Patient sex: F
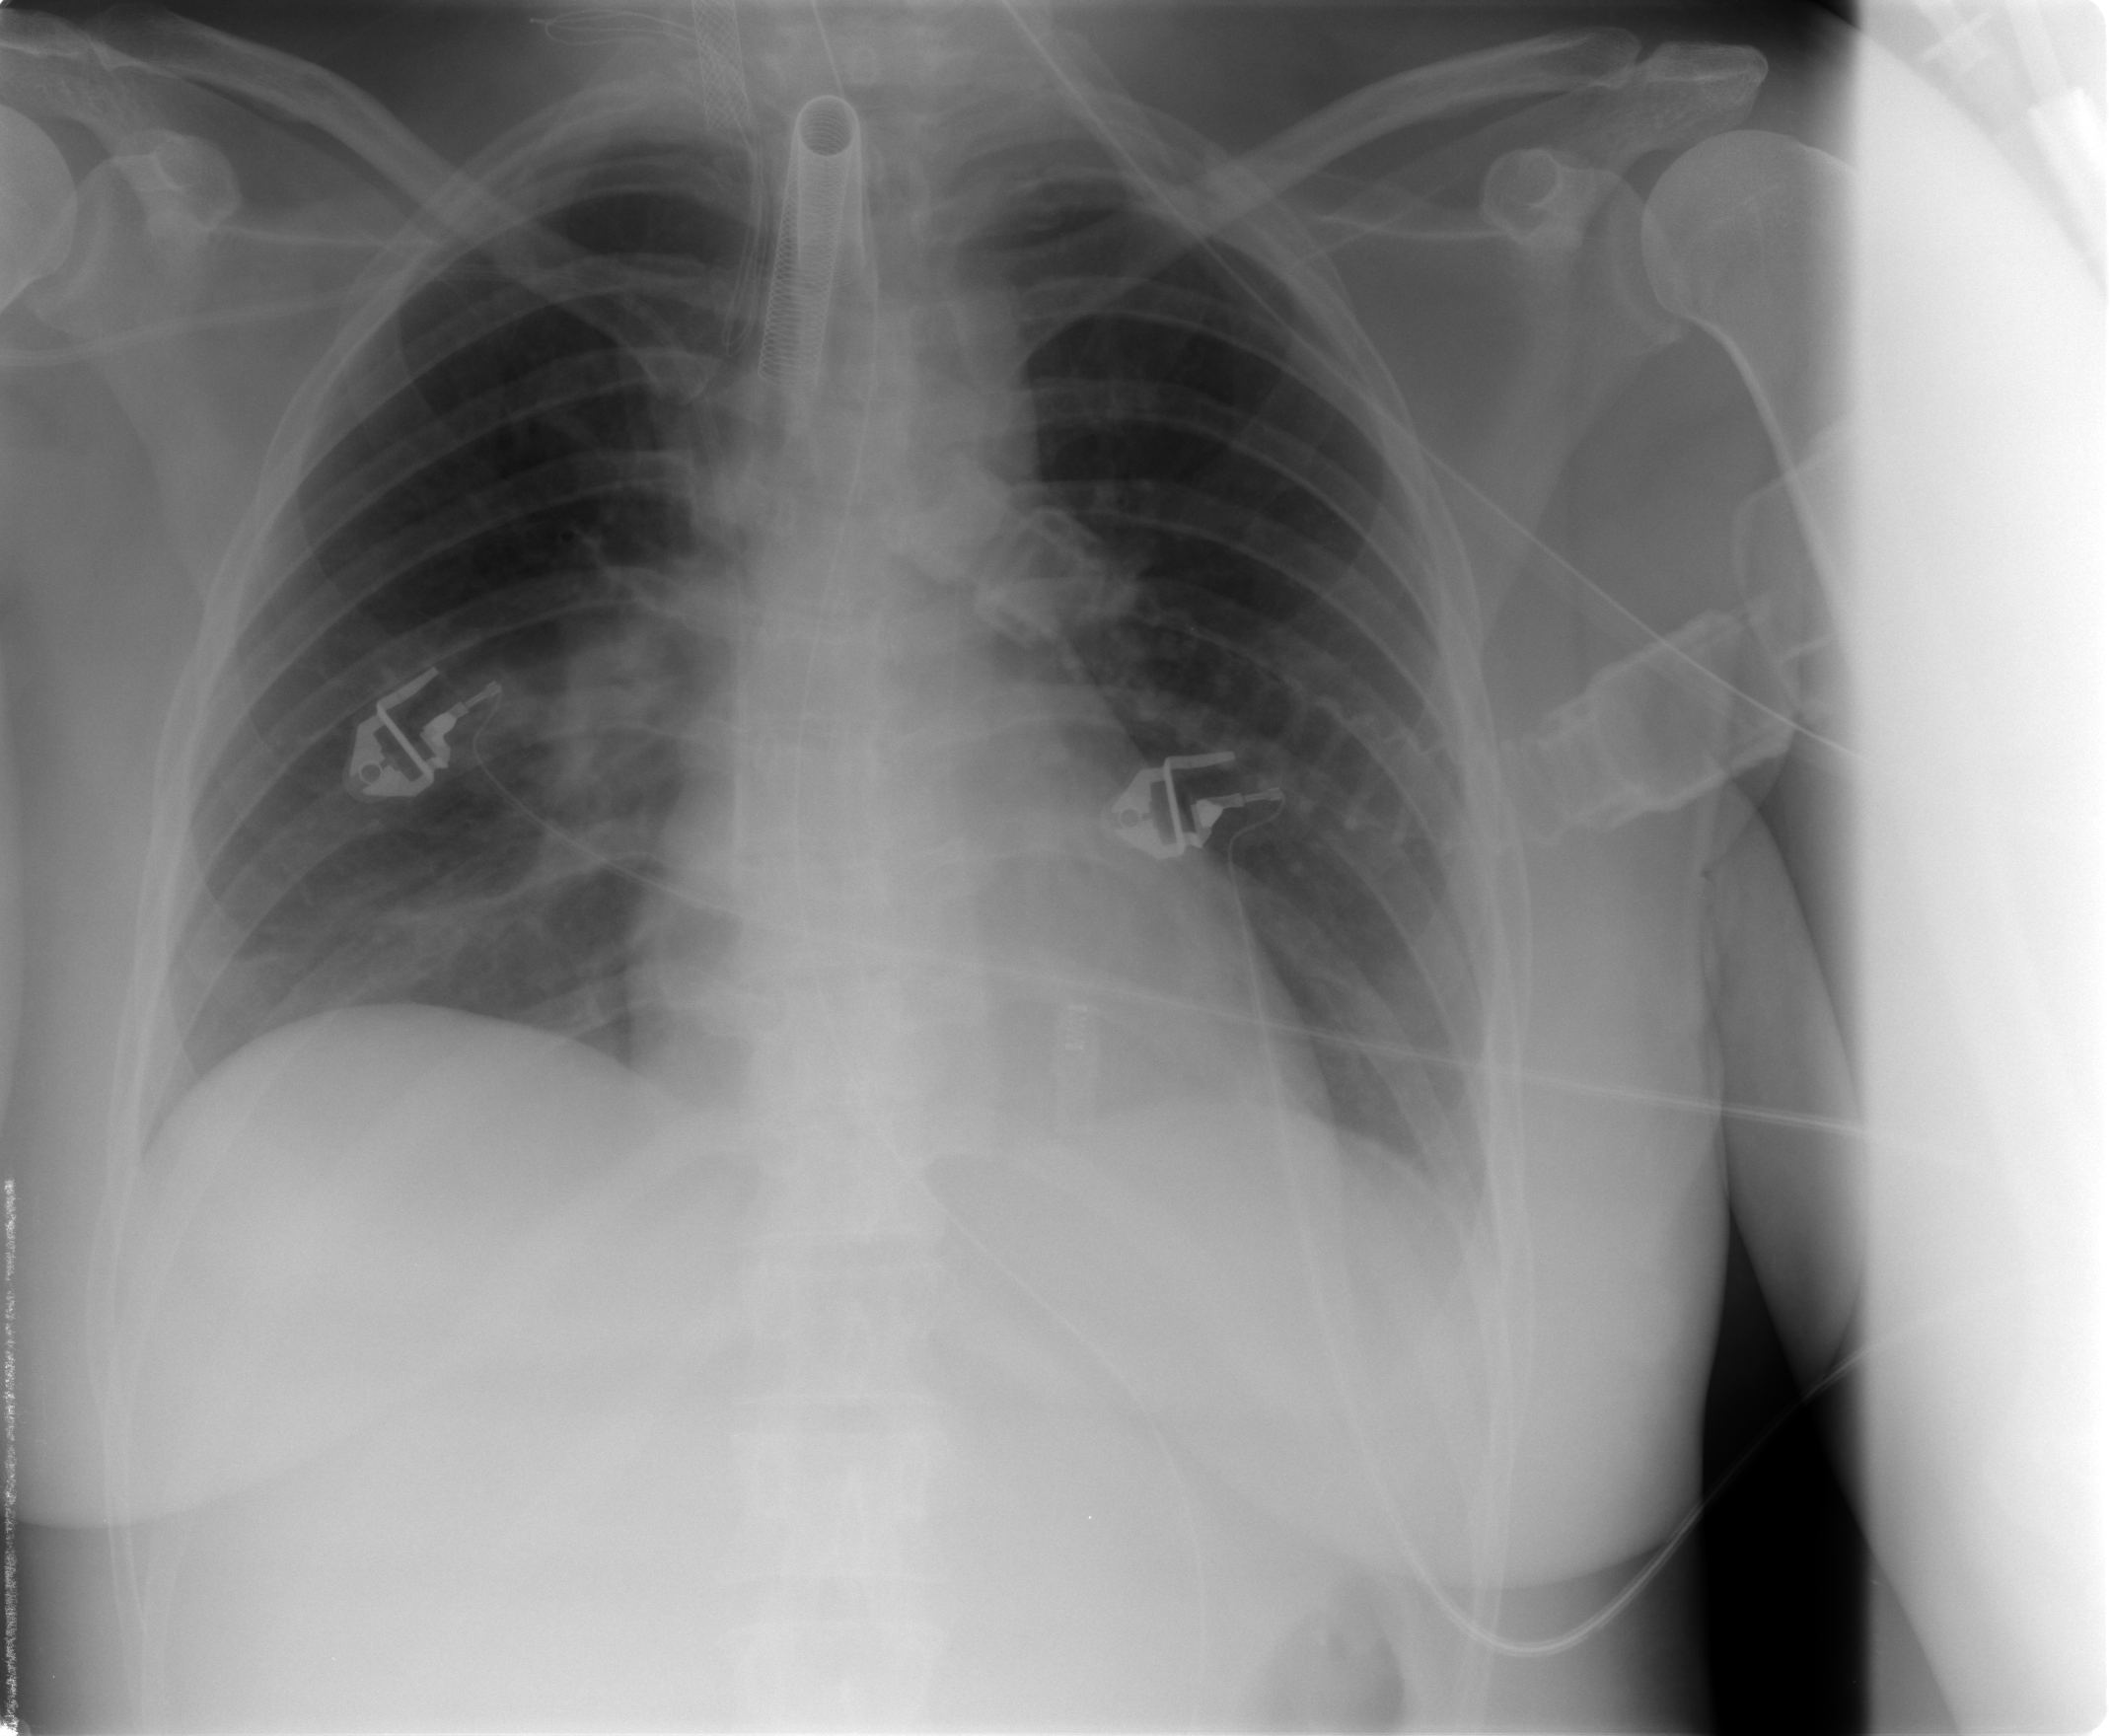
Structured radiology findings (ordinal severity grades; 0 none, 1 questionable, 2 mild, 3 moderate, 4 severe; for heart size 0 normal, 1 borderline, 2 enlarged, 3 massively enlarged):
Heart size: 0
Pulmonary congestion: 1
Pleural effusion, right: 0
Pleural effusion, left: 0
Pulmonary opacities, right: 2
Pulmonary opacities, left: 0
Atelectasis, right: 2
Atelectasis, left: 2